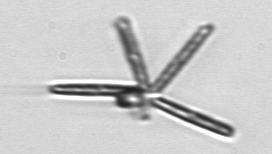
Label: Thalassionema